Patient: sex M, age 29
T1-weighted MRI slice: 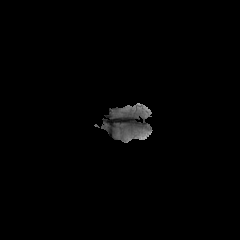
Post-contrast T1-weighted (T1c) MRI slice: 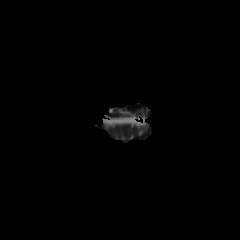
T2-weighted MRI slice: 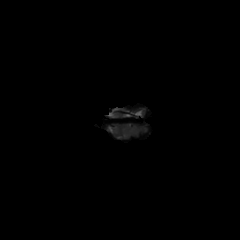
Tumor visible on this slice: no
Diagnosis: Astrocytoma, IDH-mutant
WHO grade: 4